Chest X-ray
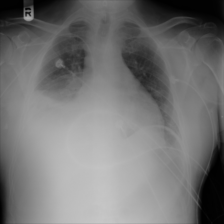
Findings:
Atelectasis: negative
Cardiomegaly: negative
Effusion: negative
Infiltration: negative
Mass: negative
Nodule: negative
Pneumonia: negative
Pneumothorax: negative
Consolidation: negative
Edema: negative
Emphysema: negative
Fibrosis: negative
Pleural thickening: negative
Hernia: negative